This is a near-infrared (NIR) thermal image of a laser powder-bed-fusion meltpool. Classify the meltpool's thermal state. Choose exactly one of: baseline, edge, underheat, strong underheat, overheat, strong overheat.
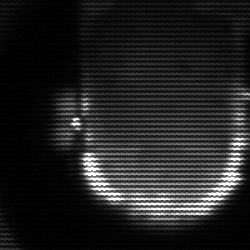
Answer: baseline